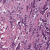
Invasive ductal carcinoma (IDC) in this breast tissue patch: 1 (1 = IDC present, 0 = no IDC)